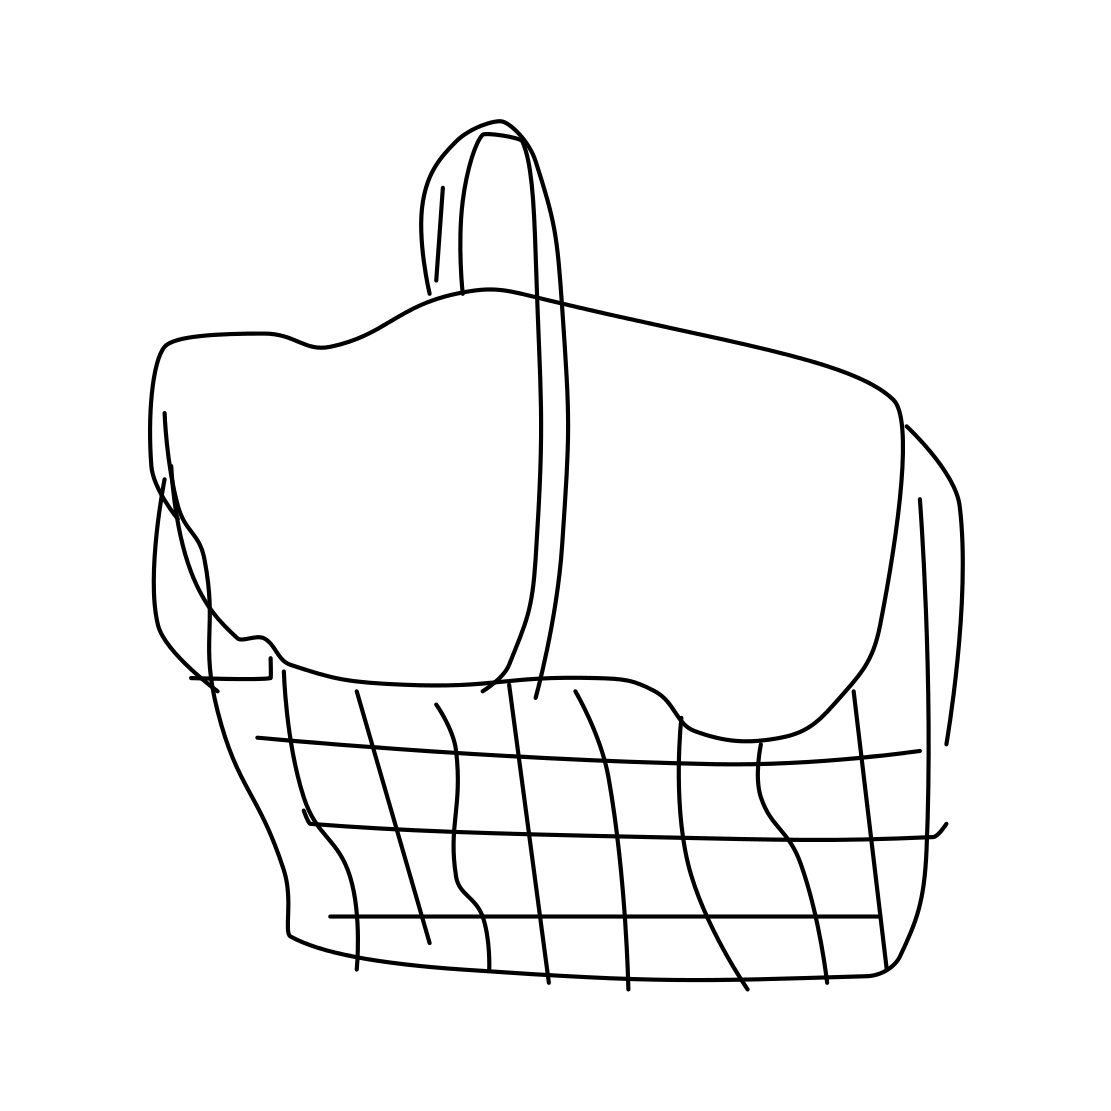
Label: basket